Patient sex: F
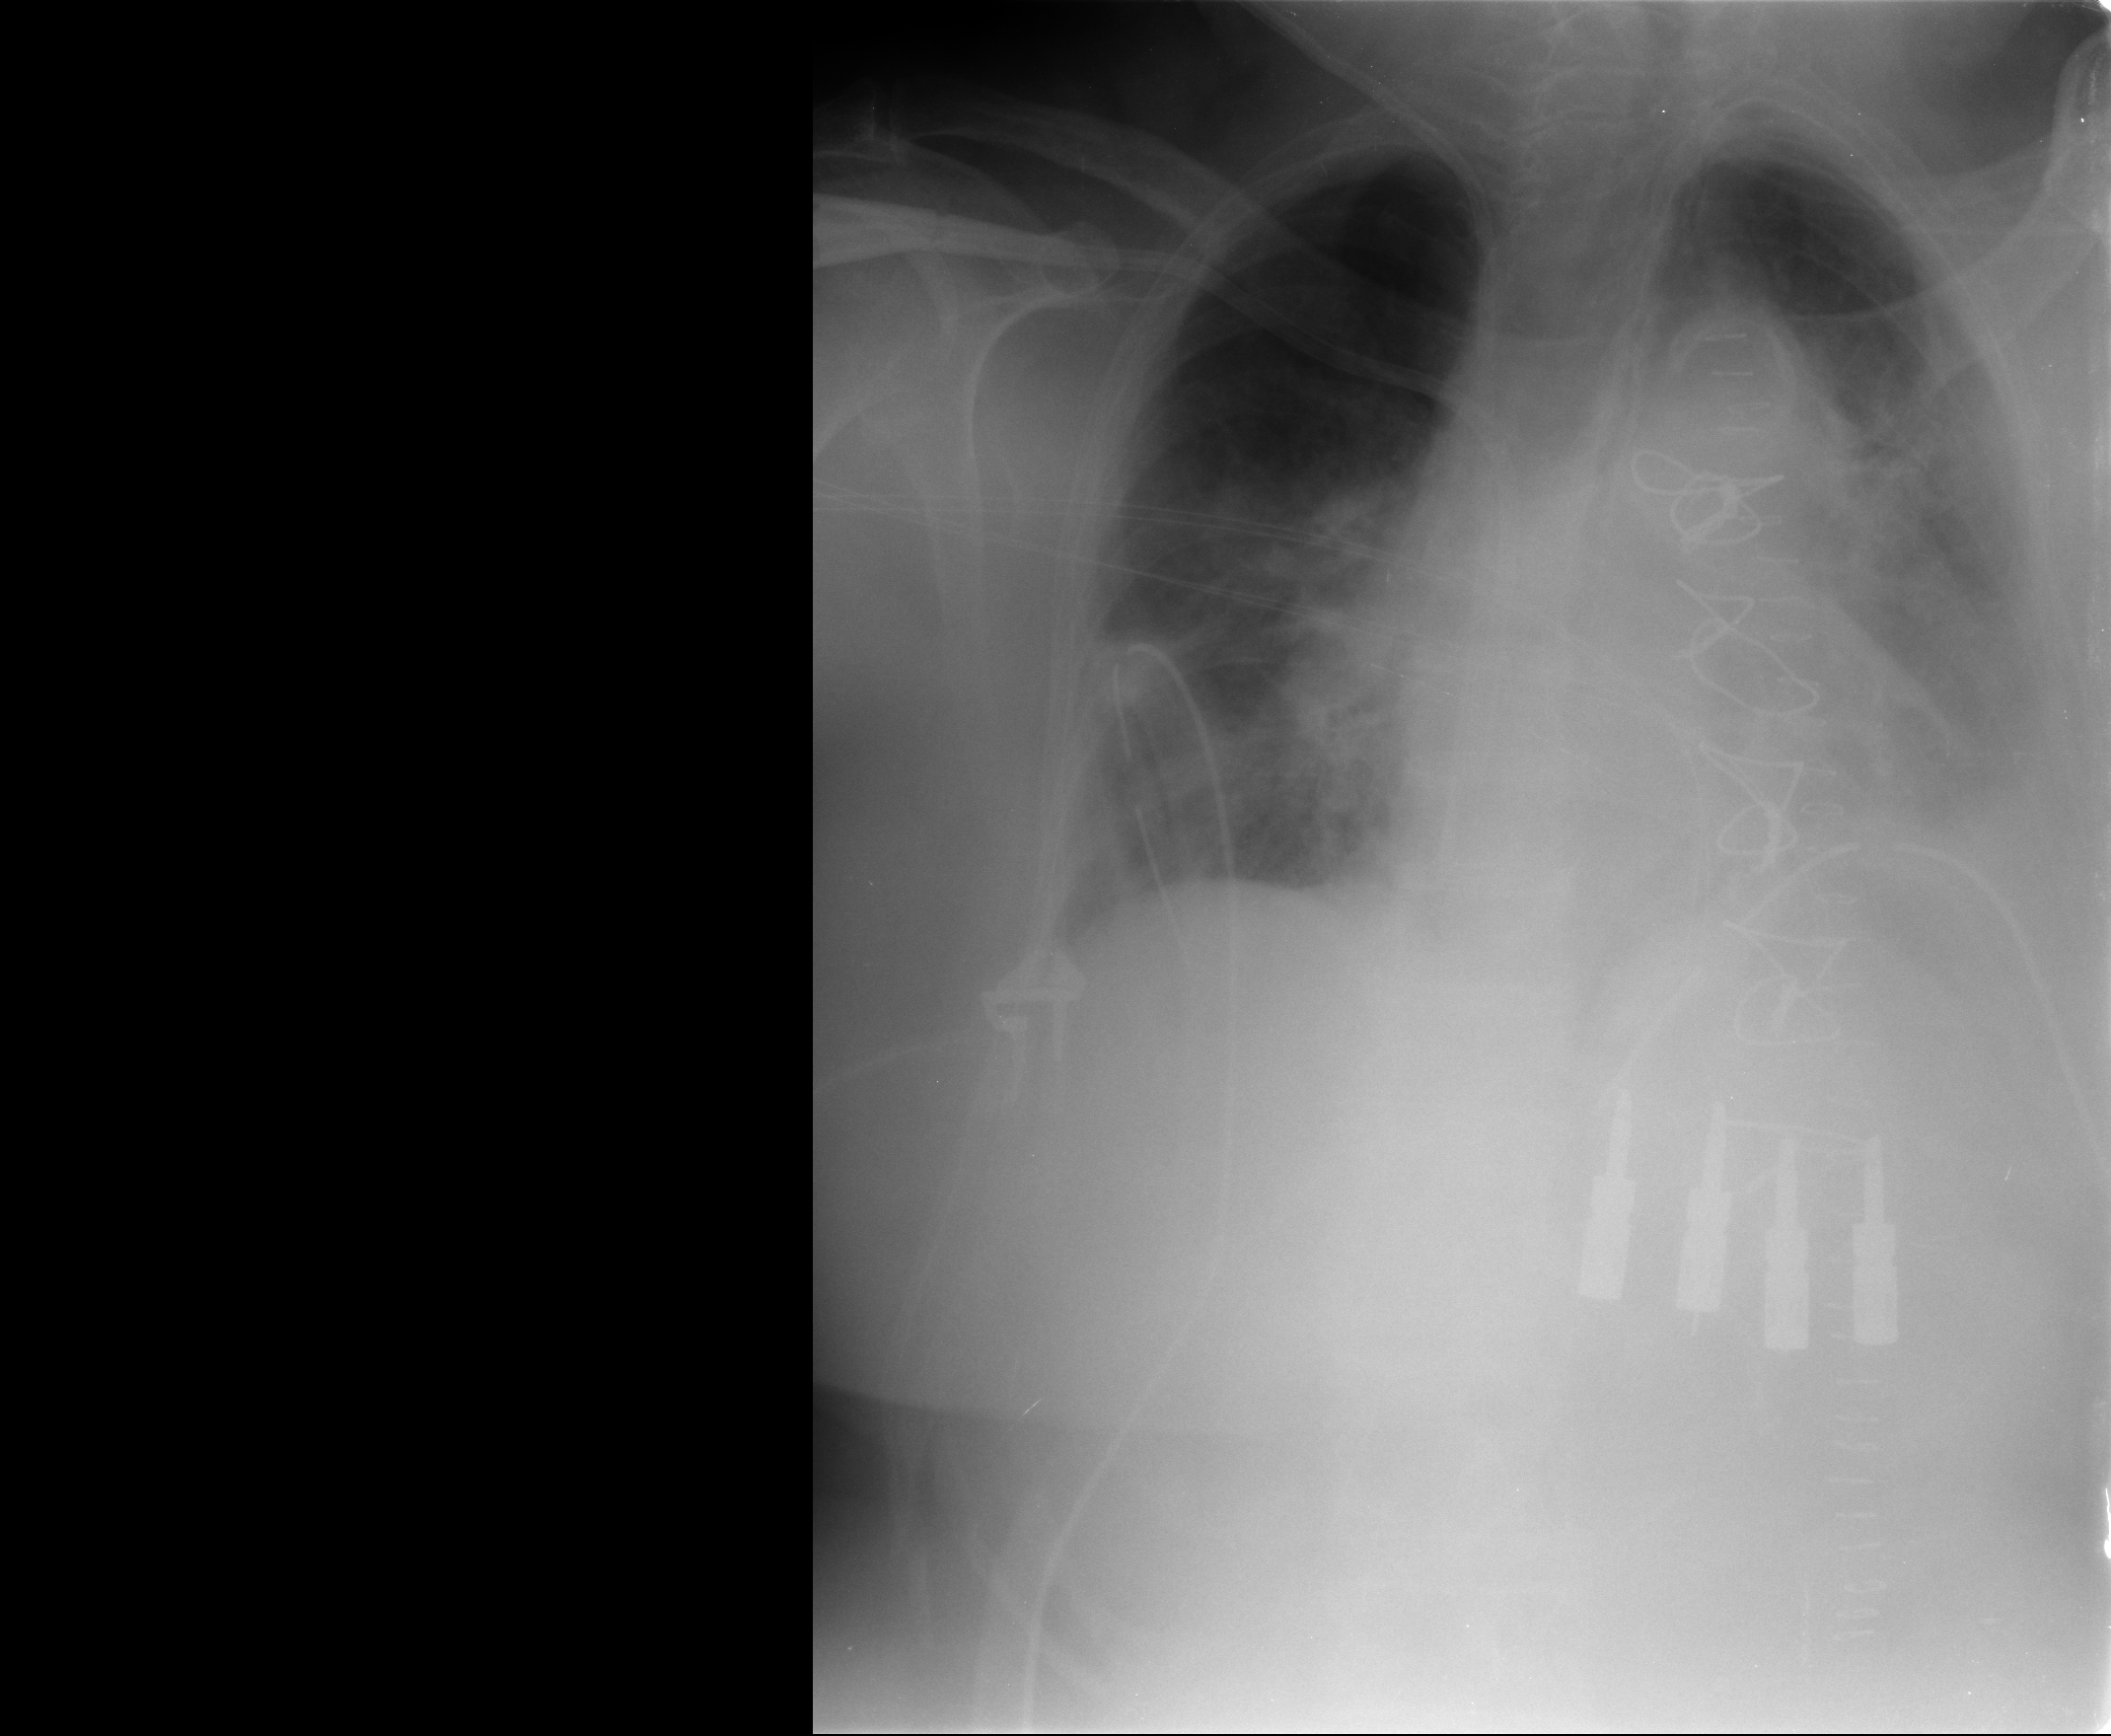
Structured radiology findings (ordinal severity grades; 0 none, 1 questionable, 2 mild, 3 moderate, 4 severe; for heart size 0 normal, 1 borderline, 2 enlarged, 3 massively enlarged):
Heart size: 2
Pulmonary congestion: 2
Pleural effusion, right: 1
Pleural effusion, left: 2
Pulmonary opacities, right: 1
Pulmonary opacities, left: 2
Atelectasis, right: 3
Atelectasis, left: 3